Question: I saw a picture in @Matthieu's blog <URL> yesterday(sorry,I can't find it now.
This picture have a textbox within a microphone icon just like the search page in phone.
My qusetion is can I use this feature in my application?How?

thanks.
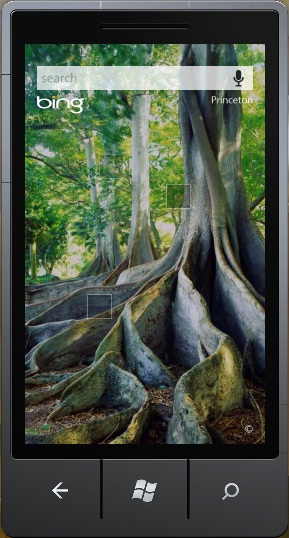
Answer: There are no on-device or framework assemblies that you can use to perform speech recognition directly in your applications. However, Kevin Marshall has a <URL> that shows how to implement speech recognition by using Web services that use System.Speech and the microphone.